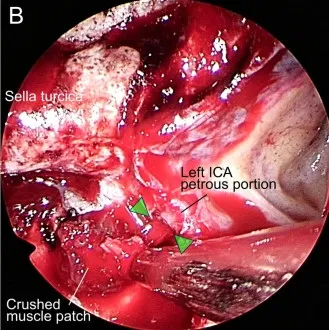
Intraoperative photographs of the endoscopic transsphenoidal surgery that caused internal carotid artery (ICA) injury. (B) Crushed muscle patch was unsuccessfully applied to the injured site (green arrowheads) of the left ICA.
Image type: endoscopy (arthroscopy)